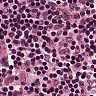
Metastatic tissue present: no